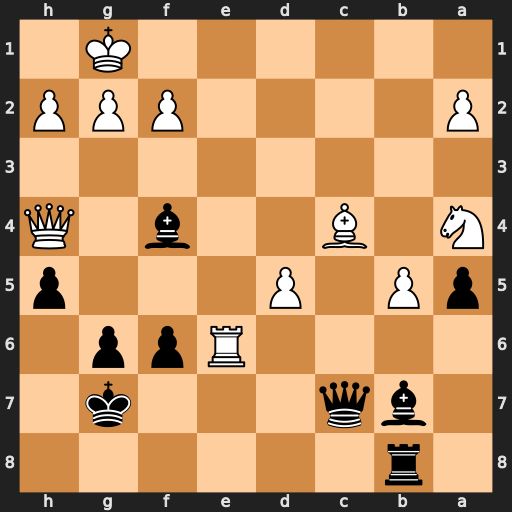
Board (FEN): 1r6/1bq3k1/4Rpp1/pP1P3p/N1B2b1Q/8/P4PPP/6K1
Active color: b
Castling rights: -
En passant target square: -
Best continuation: g5 Qxh5 Bxd5 Rxf6 Kxf6